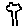
Label: tree